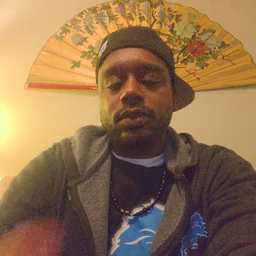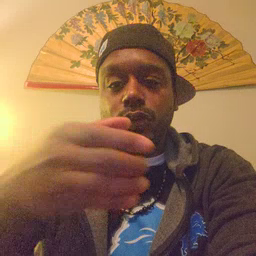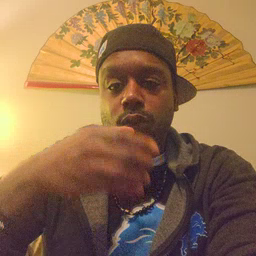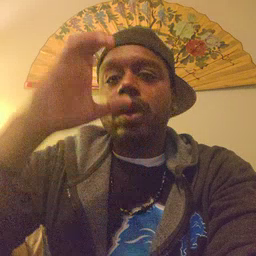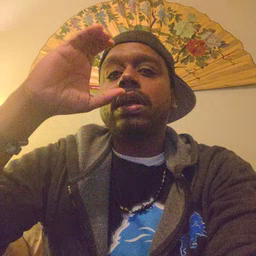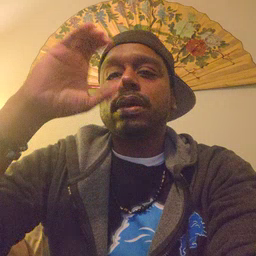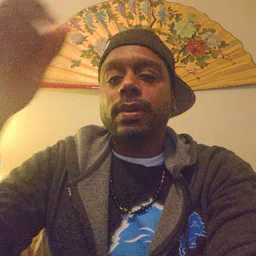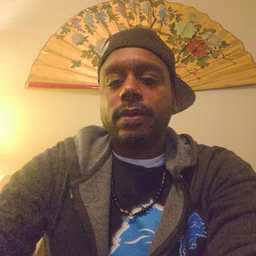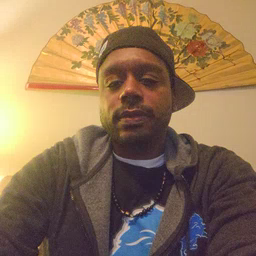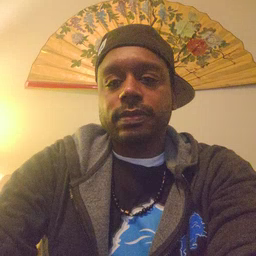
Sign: drink